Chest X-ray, PA view. Patient: 65 years old, sex F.
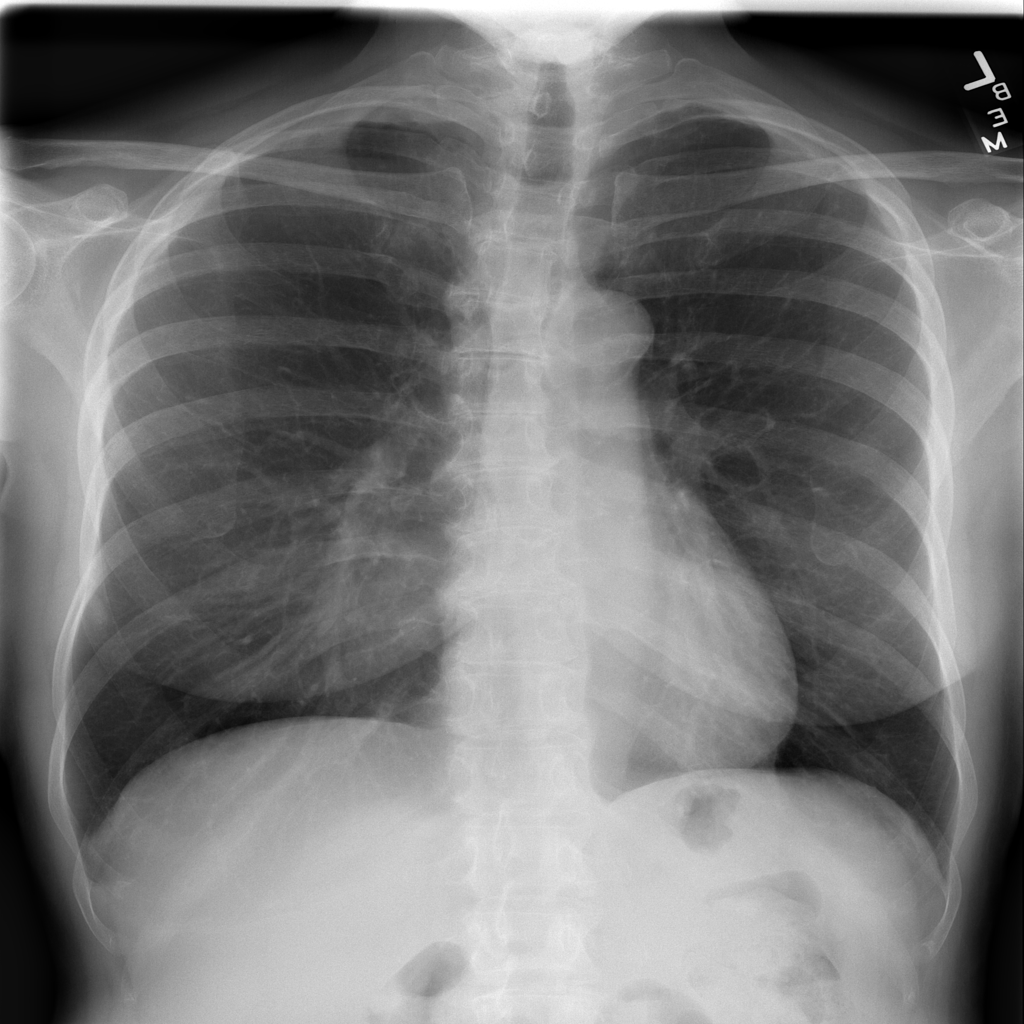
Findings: No Finding